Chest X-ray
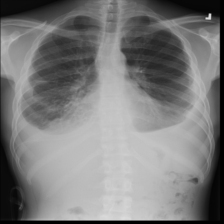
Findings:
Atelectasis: negative
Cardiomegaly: negative
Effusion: positive
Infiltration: negative
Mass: negative
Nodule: negative
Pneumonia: negative
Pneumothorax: negative
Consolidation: negative
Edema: negative
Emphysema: negative
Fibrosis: negative
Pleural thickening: negative
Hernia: negative